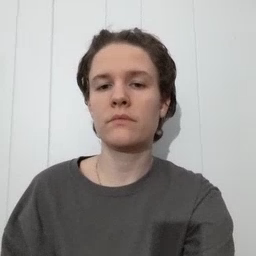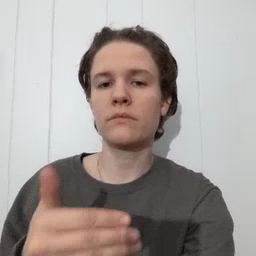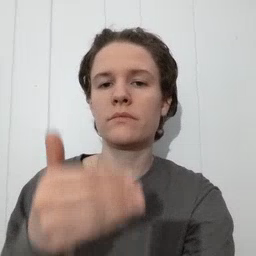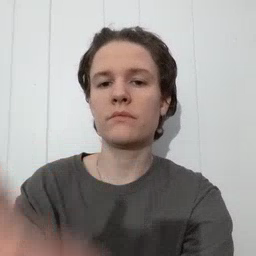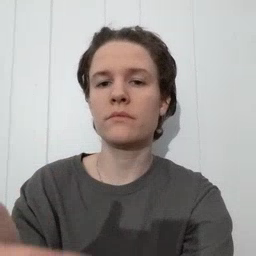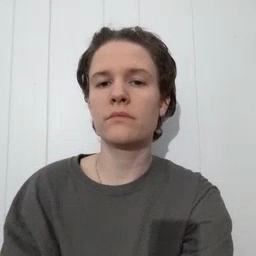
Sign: after